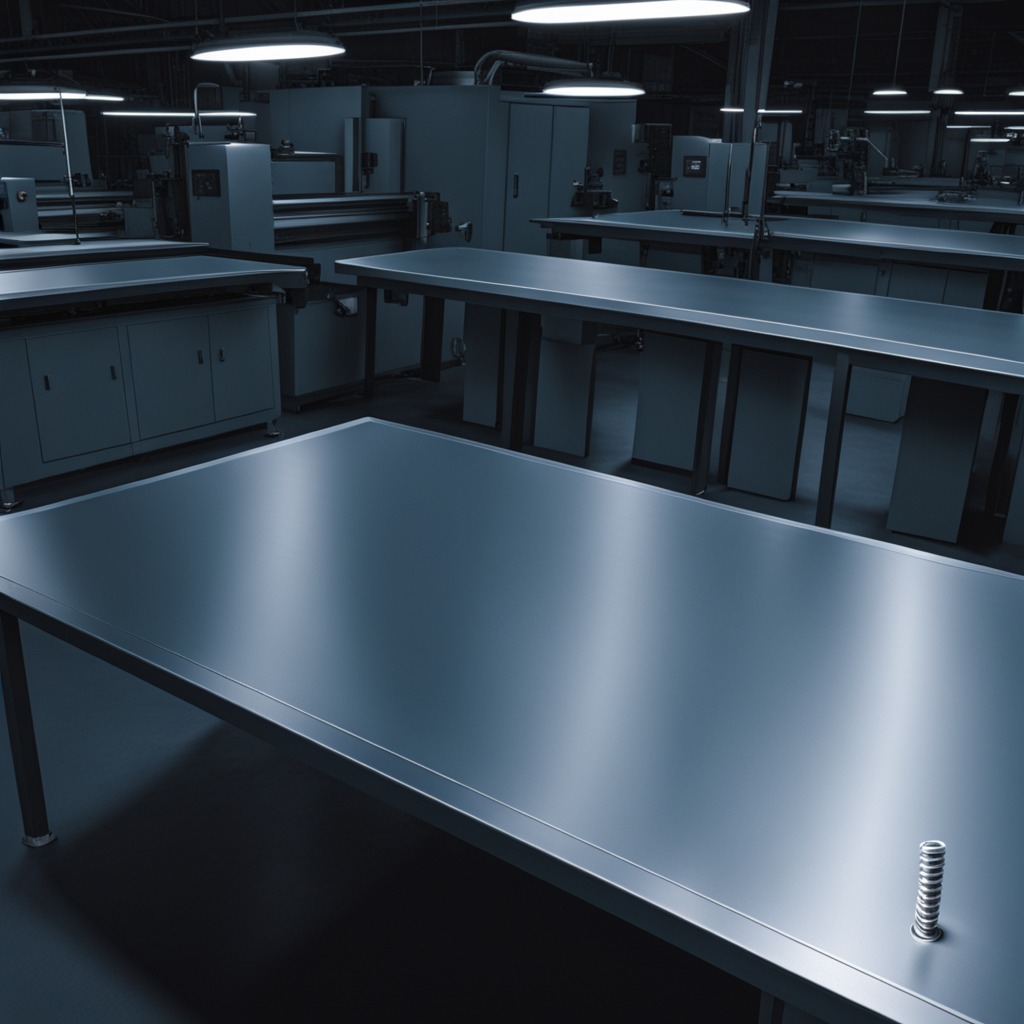
A coiled metal spring lies on the tabletop.